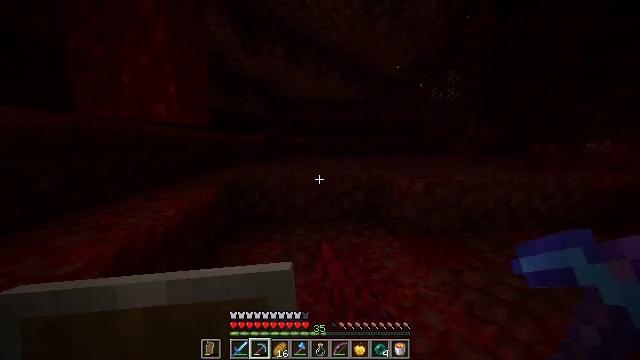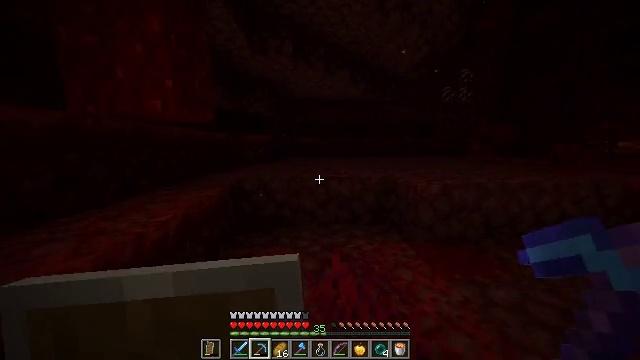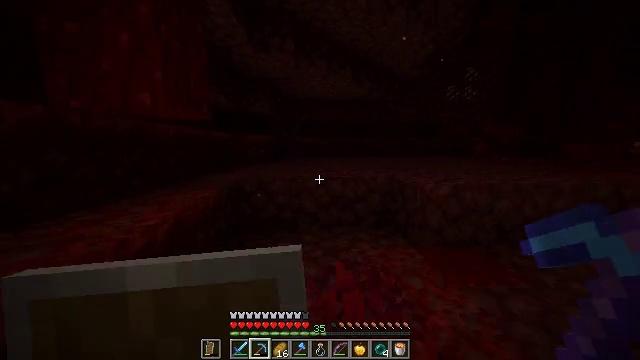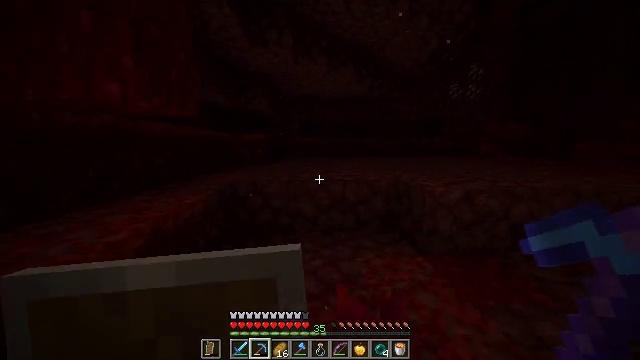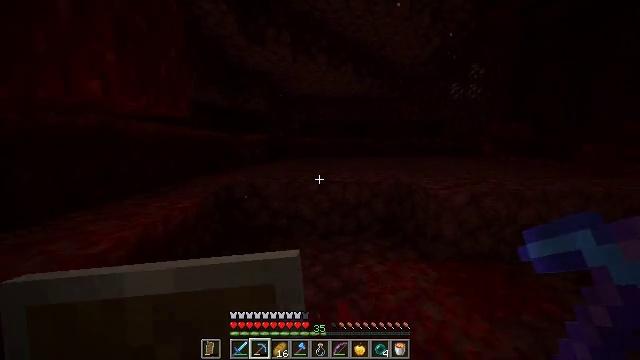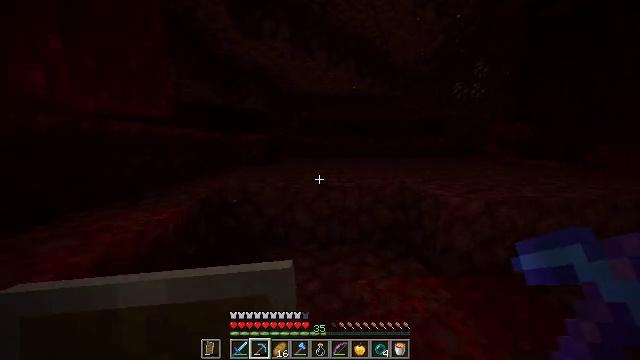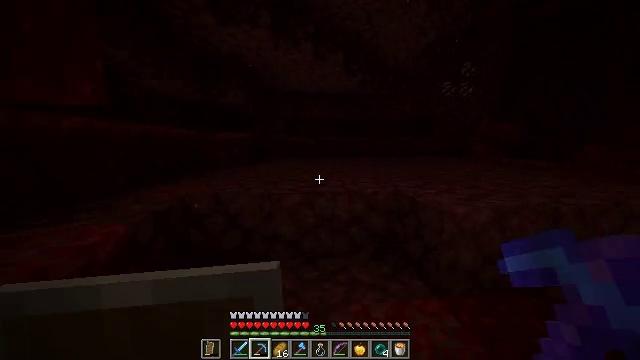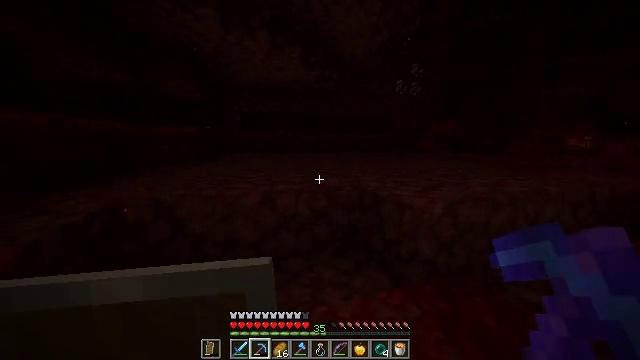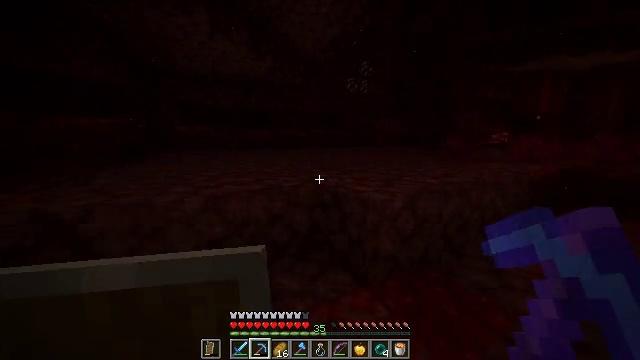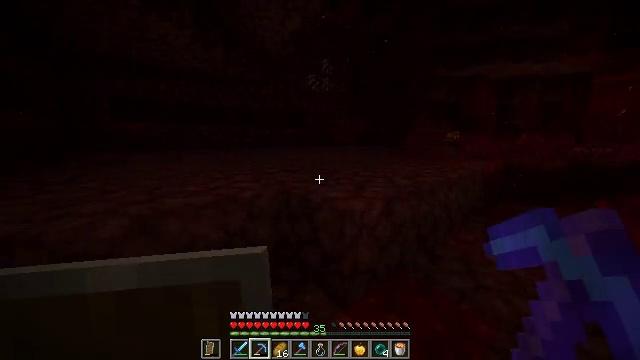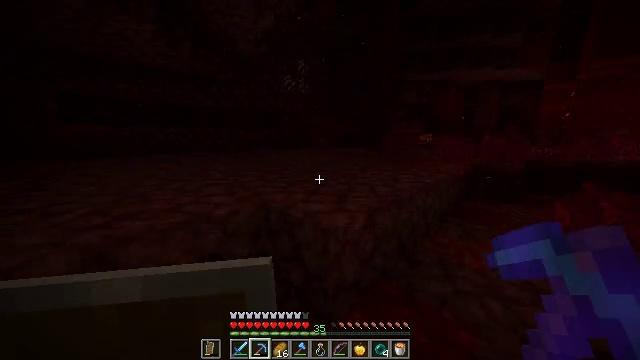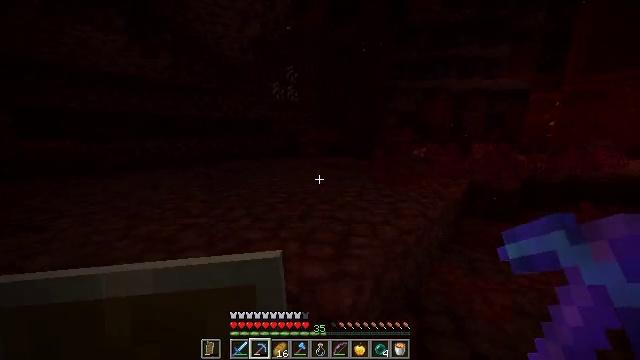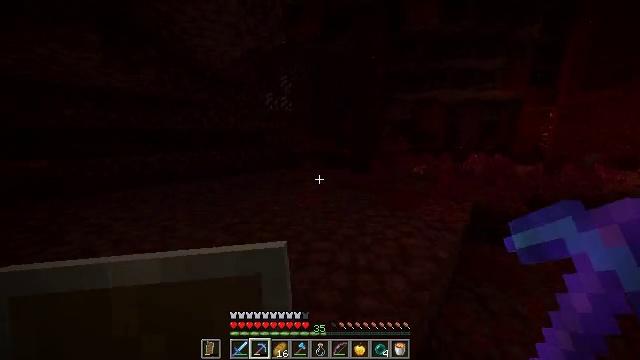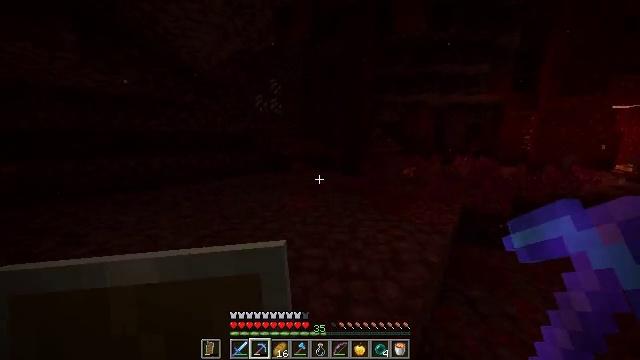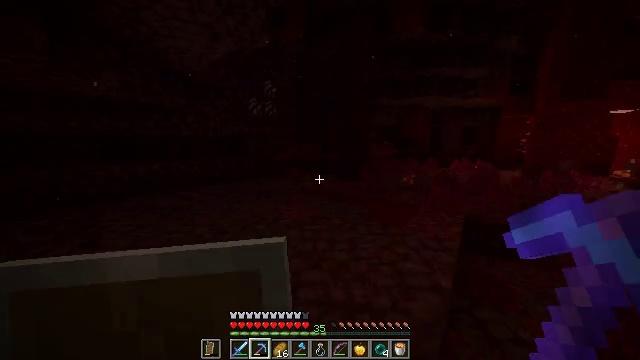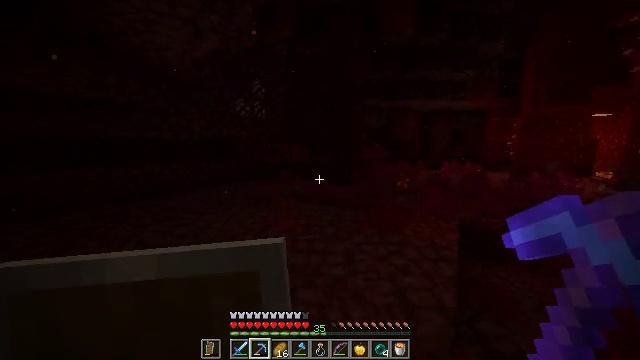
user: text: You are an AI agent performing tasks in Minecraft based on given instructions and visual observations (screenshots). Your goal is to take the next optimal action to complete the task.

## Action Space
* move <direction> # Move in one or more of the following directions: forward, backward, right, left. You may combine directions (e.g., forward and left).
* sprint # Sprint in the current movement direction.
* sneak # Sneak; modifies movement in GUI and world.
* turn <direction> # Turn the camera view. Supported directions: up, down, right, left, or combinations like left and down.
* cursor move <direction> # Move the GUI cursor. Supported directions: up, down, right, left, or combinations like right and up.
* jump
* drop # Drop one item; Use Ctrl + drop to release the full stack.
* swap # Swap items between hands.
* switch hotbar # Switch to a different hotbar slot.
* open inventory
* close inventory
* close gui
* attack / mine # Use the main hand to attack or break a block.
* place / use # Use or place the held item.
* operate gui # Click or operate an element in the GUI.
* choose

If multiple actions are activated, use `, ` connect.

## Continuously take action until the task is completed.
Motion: motion action
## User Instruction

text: Break the crimson fungus for harvesting.
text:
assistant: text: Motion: move forward, sprint, turn left
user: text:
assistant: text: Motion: move forward, sprint
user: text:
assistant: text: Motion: move forward, sprint
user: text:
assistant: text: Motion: move forward, sprint
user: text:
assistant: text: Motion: move forward, sprint
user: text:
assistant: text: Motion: move forward, sprint, turn right
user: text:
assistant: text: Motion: move forward, sprint, turn right and down
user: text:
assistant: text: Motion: move forward, sprint, turn right and down
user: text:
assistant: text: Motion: move forward, sprint, turn right
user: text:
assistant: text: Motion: move forward, sprint, turn right, jump
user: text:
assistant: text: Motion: move forward, sprint, turn right, jump
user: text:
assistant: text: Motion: move forward, sprint, turn right, jump
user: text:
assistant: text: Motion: move forward, sprint, turn right, jump
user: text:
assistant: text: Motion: move forward, sprint, turn right, jump
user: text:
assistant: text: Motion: move forward, sprint, turn right
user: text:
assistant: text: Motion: move forward, sprint, turn right
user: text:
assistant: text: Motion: move forward, sprint, turn right
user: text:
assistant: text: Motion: move forward, sprint, turn right
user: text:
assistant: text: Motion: move forward, sprint, turn right
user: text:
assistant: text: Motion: move forward, sprint
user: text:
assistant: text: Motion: move forward, sprint
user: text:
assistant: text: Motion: move forward, sprint
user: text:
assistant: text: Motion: move forward, sprint
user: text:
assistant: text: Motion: move forward, sprint, turn right
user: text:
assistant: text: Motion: move forward, sprint, turn right
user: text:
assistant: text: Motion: move forward, sprint, turn right
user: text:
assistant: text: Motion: move forward, sprint
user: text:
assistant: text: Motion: move forward, sprint
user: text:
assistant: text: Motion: move forward, sprint, turn right and down
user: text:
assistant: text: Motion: move forward, sprint, turn right and down